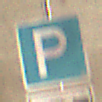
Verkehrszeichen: Parken
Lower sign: HinweisDurchSinnbild15
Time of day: Midday
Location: Roofed (Tunnel)
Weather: NotSpecified
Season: NotSpecified
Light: Natural